Interaction volume radius: 5 \u00c5
Interaction volume height: 10 \u00c5
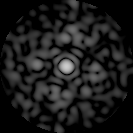
Disorder parameter: 0.7885